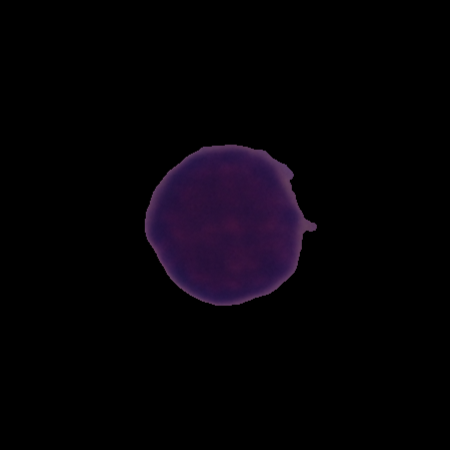
Label: healthy